Question: How can I remove the trackback from the command output, and how can I stop this looping in the atexit function?
'''
!/usr/bin/python
import time, atexit, sys
import RPi.GPIO as GPIO
#16 = Motor 1 - Forward
#18 = Motor 1 - Back
#11 = Motor 2 - Forward
#13 = Motor 2 - Back
#6 = Ground
GPIO.setmode(GPIO.BOARD)
GPIO.setup(16, GPIO.OUT)
GPIO.setup(18, GPIO.OUT)
GPIO.setup(11, GPIO.OUT)
GPIO.setup(13, GPIO.OUT)
def exit_handler():
GPIO.cleanup()
print 'STOPPED'
while True:
GPIO.output(11, True)
GPIO.output(16, True)
print "Forward"
time.sleep(5)
atexit.register(exit_handler)
'''
It seems to work OK, and runs the motor controller on my Pi
But when I run it, I get this as the output:
'''
[wilf@Pi MovementCommands]$ 1/forward.py
Forward
Forward
Forward
Forward
Forward
Forward
Forward
Forward
Forward
Forward
Forward
Forward
Forward
Forward
Forward
Forward
Forward
Forward
Forward
^CTraceback (most recent call last):
File "1/forward.py", line 17, in <module>
time.sleep(5)
KeyboardInterrupt
STOPPED
STOPPED
STOPPED
STOPPED
STOPPED
STOPPED
STOPPED
STOPPED
STOPPED
STOPPED
STOPPED
STOPPED
STOPPED
STOPPED
STOPPED
STOPPED
STOPPED
STOPPED
[wilf@Pi MovementCommands]$
'''
For some reason it seems to be looping the exit_handler nearly as many times as the main bit loops - how can I stop it doing this - it can take ages to exit if it has be running for a while, as it loops the cleanup command. 'print'.
I also seem to be unable to stop the traceback of 'atexit' being displayed, without having to use 'except KeyboardInterrupt'. This would be useful anyway, but I may later want to automate it by running it from a Bash script .
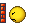
Answer: You are re-registering the 'atexit' handler your loop iterates. Python calls the function as many times as it has been registered.
Register the function just . You don't need to call 'sys.exit(0)' in your 'atexit' function either, you are exiting your program.
Corrected program:
'''
import time, atexit
import RPi.GPIO as GPIO
GPIO.setmode(GPIO.BOARD)
def exit_handler():
GPIO.cleanup()
print 'STOPPED'
atexit.register(exit_handler)
while True:
GPIO.output(11, True)
GPIO.output(16, True)
print "Forward"
time.sleep(5)
'''
Alternatively, catch the 'KeyboardInterrupt' and clean up in the exception handler:
'''
import time
import RPi.GPIO as GPIO
GPIO.setmode(GPIO.BOARD)
try:
while True:
GPIO.output(11, True)
GPIO.output(16, True)
print "Forward"
time.sleep(5)
except KeyboardInterrupt:
pass # silence the interrupt
finally:
GPIO.cleanup()
print 'STOPPED'
'''
The 'finally' block calls 'GPIO.cleanup()' regardless of what exception occurred, the 'except KeyboardInterrupt' just silences the keyboard interrupt exception.
Note that the traceback was never in the 'atexit()' function, it is the reason the program is exiting and why 'atexit()' is called at all. In other words, the exception preceeds the 'atexit()' function call.